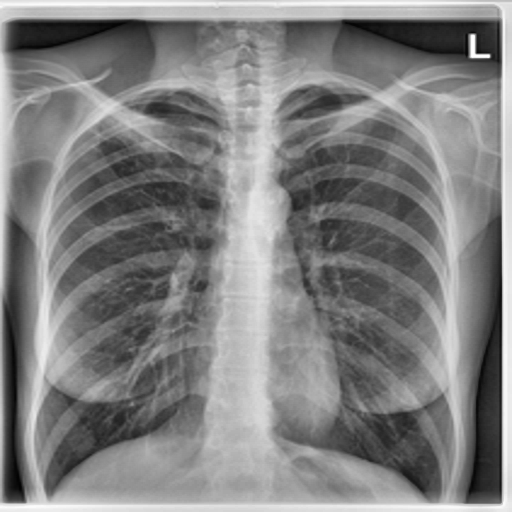
Finding: TUBERCULOSIS